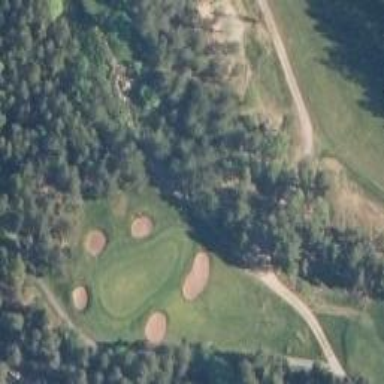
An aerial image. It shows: Footway that resembles golf path.